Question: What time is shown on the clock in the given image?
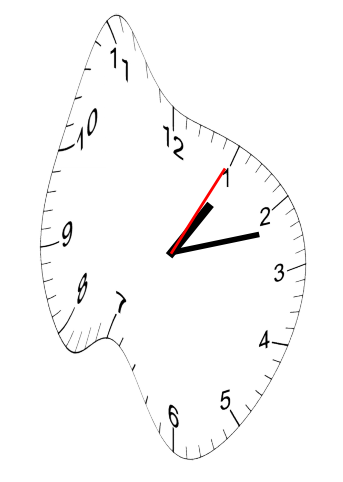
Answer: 01:12:05